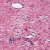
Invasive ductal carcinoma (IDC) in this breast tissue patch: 0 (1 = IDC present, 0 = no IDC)